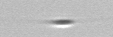
Label: Cylindrotheca_morphotype1